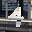
Label: 4